Question: I am using an excellent library AChart engine for generating bar chart. All features are working fine, but I have couple of things which I am not able to resolve:
this is my screen shot:

Now there are two things that needs to be fixed:
1) Hide the series when it is scrolled to right, currently the series March is visible even after 0,0 also.
2) Gridlines are on top of the graph but it should be behind the graph.
3) How to display the legends on top right corner instead of bottom.
here is my below code:
'''
private void openChart(){
int[] x = { 10,20,30,40,50,60,70,80 };
// int[] y = { 10,20,30,40,50,60,70 };
int[] income = { 20,25,27,30,28,35,37,38};
int[] expense = {22, 27, 29, 28, 26, 30, 33, 34 };
int[] sample = {22, 27, 29, 28, 26, 30, 33, 34};
// Creating an XYSeries for Income
XYSeries incomeSeries = new XYSeries("Income");
// Creating an XYSeries for Expense
XYSeries expenseSeries = new XYSeries("Expense");
// Creating an XYSeries for Expense
XYSeries sampleseries = new XYSeries("Sample");
// Adding data to Income and Expense Series
for(int i=0;i<x.length;i++){
incomeSeries.add(i,income[i]);
expenseSeries.add(i,expense[i]);
sampleseries.add(i,sample[i]);
}
// Creating a dataset to hold each series
XYMultipleSeriesDataset dataset = new XYMultipleSeriesDataset();
// Adding Income Series to the dataset
dataset.addSeries(incomeSeries);
// Adding Expense Series to dataset
dataset.addSeries(expenseSeries);
// Adding Expense Series to dataset
dataset.addSeries(sampleseries);
// Creating XYSeriesRenderer to customize incomeSeries
XYSeriesRenderer incomeRenderer = new XYSeriesRenderer();
incomeRenderer.setColor(Color.rgb(130, 130, 230));
incomeRenderer.setFillPoints(true);
incomeRenderer.setLineWidth(2);
incomeRenderer.setChartValuesTextAlign(Align.CENTER);
incomeRenderer.setChartValuesTextSize(18);
incomeRenderer.setDisplayChartValues(true);
// Creating XYSeriesRenderer to customize expenseSeries
XYSeriesRenderer expenseRenderer = new XYSeriesRenderer();
expenseRenderer.setColor(Color.rgb(220, 80, 80));
expenseRenderer.setFillPoints(true);
expenseRenderer.setLineWidth(2);
expenseRenderer.setChartValuesTextAlign(Align.CENTER);
expenseRenderer.setChartValuesTextSize(18);
expenseRenderer.setDisplayChartValues(true);
// Creating XYSeriesRenderer to customize expenseSeries
XYSeriesRenderer samplseries = new XYSeriesRenderer();
samplseries.setColor(Color.rgb(120, 40, 40));
samplseries.setFillPoints(true);
samplseries.setLineWidth(2);
samplseries.setChartValuesTextAlign(Align.CENTER);
samplseries.setChartValuesTextSize(18);
samplseries.setDisplayChartValues(true);
// Creating a XYMultipleSeriesRenderer to customize the whole chart
XYMultipleSeriesRenderer multiRenderer = new XYMultipleSeriesRenderer();
multiRenderer.setMargins(new int[]{30,50,60,0});
multiRenderer.setXRoundedLabels(true);
multiRenderer.setLegendTextSize(24);
multiRenderer.setZoomRate(0.2f);
multiRenderer.setZoomEnabled(false, false);
multiRenderer.setBarSpacing(0.3f);
multiRenderer.setXAxisMin(-1);
multiRenderer.setXAxisMax(5);
multiRenderer.setYAxisMin(0);
multiRenderer.setYAxisMax(50);
multiRenderer.setAxisTitleTextSize(20);
multiRenderer.setAxesColor(Color.BLACK);
multiRenderer.setGridColor(Color.GRAY);
multiRenderer.setShowGridX(true);
multiRenderer.setXLabels(0);
multiRenderer.setPanLimits(new double[] { -1, x.length, 0, x.length});
multiRenderer.setLabelsColor(Color.BLACK);
multiRenderer.setLabelsTextSize(20);
multiRenderer.setXLabelsColor(Color.BLACK);
multiRenderer.setXTitle("Tests");
multiRenderer.setYLabelsAlign(Align.RIGHT);
multiRenderer.setYLabelsColor(0, Color.BLACK);
multiRenderer.setYTitle("Scores");
for(int i=0; i< x.length;i++){
multiRenderer.addXTextLabel(i, mMonth[i]);
}
// Adding incomeRenderer and expenseRenderer to multipleRenderer
// Note: The order of adding dataseries to dataset and renderers to multipleRenderer
// should be same
multiRenderer.addSeriesRenderer(incomeRenderer);
multiRenderer.addSeriesRenderer(expenseRenderer);
multiRenderer.addSeriesRenderer(samplseries);
// Creating an intent to plot bar chart using dataset and multipleRenderer
Intent intent = ChartFactory.getBarChartIntent(getBaseContext(), dataset, multiRenderer, Type.DEFAULT);
// Start Activity
startActivity(intent);
}
'''
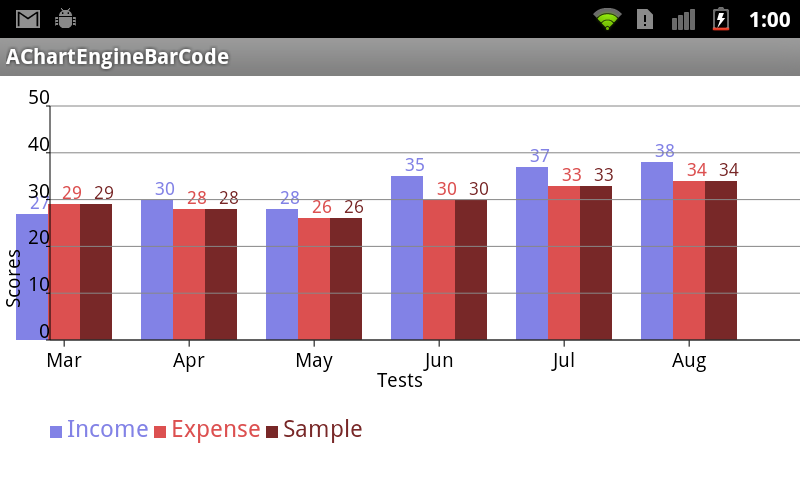
Answer: 1. renderer.setMarginsColor() and use the right version of ACE.
2. Hide them.
3. Hide it or let it the way it is.
I have also added a new API call that will allow you to avoid the values that are partially displayed on the chart to be displayed.
'''
renderer.setDisplayBoundingPoints(false);
'''
You can download a version including this feature <URL>.